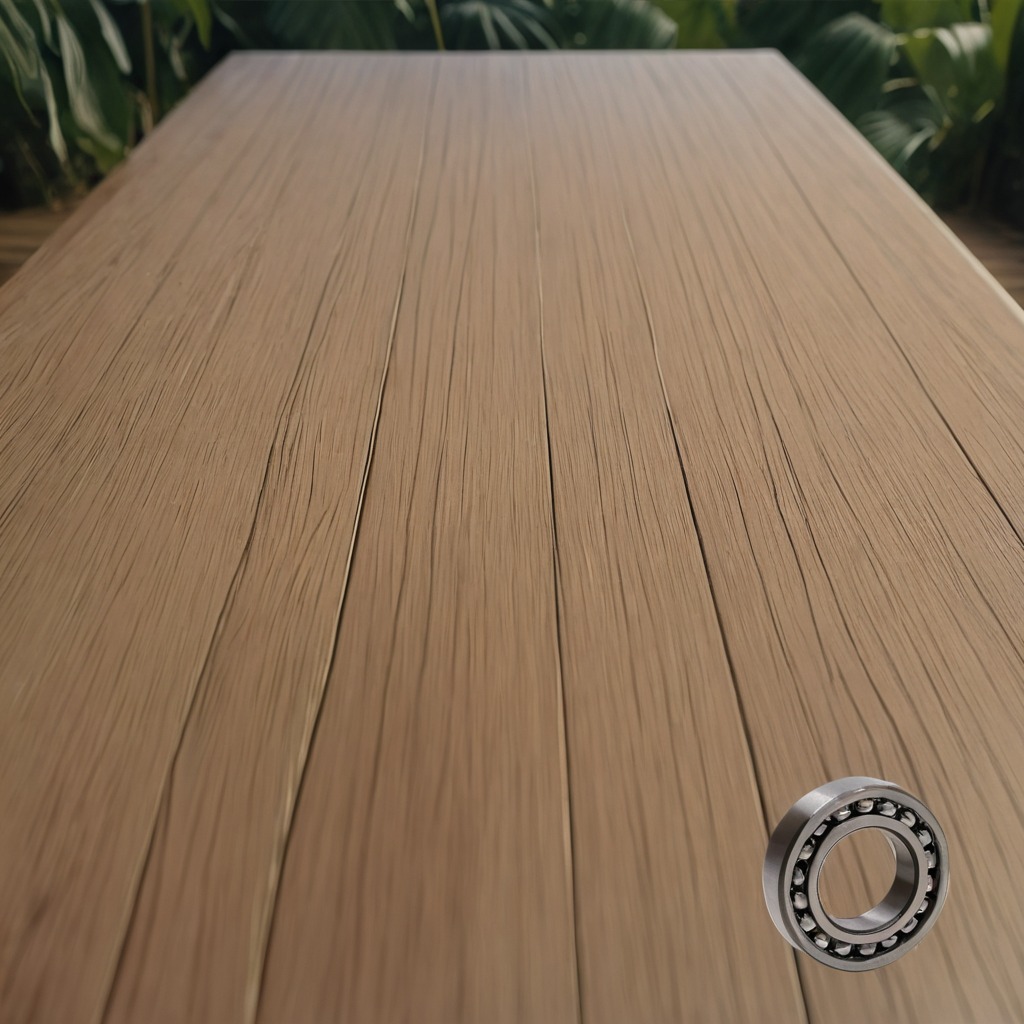
A metal ball bearing is lying on the wooden table.